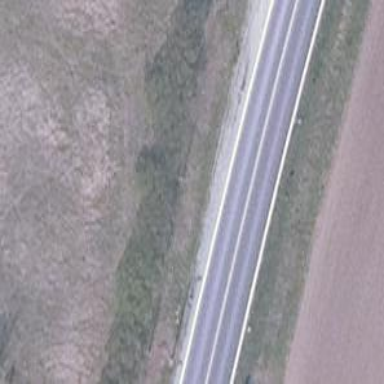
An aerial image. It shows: Asphalt road classified as primary highway.